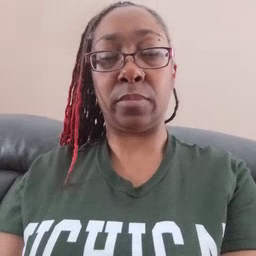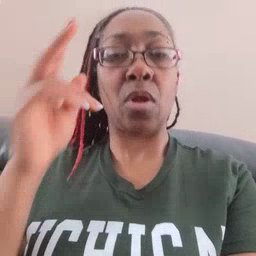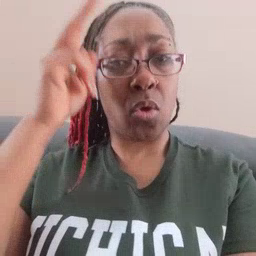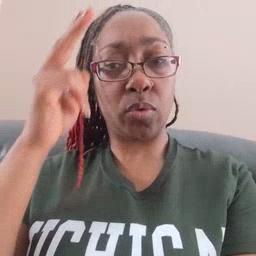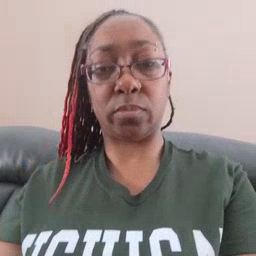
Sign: uncle